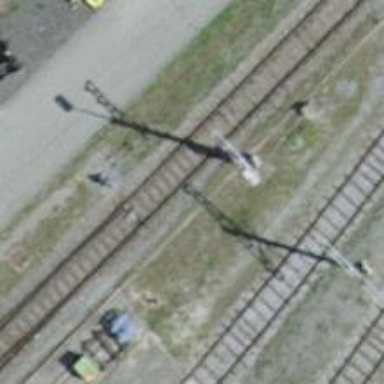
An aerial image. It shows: Railway switch.